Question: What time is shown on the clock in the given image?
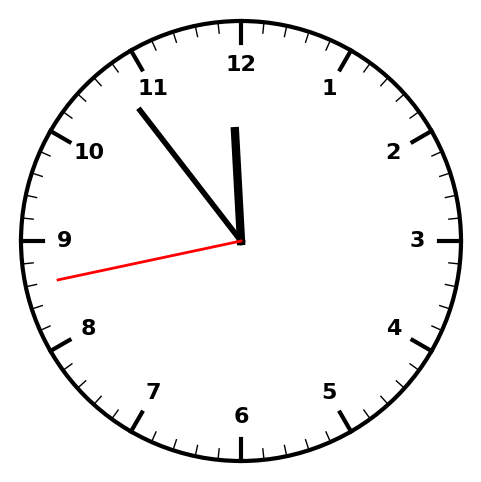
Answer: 11:53:43